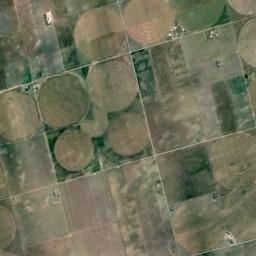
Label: circular_farmland